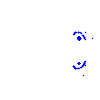
Particle: electron